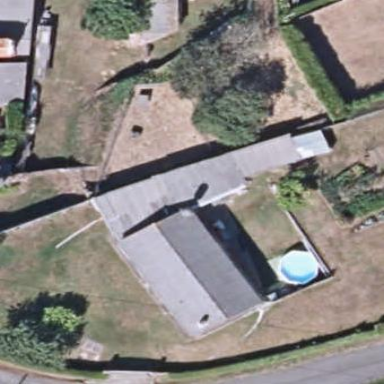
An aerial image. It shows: Simple house.